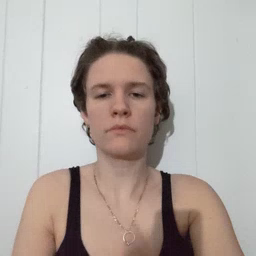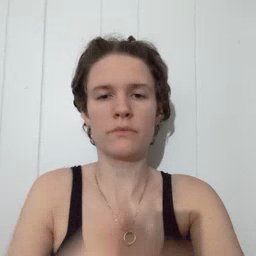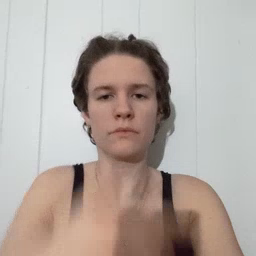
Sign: lion